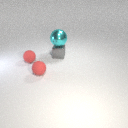
small gray metal cube to the right of small red rubber sphere